Question: take a look at this:

Here is my css:
'''
<style>
.backups {
border-radius: 2px;
border: 1px solid #e2e2e2;
padding: 3%;
display: inline-block;
width: 100%;
margin-right: 5px;
height: 485px;
margin: 0px;
}
.backups_header {
background-color: #E7E7E7;
}
</style>
'''
Why are margins not working?
I want the "backups_header" to be flush with the top of the backups.
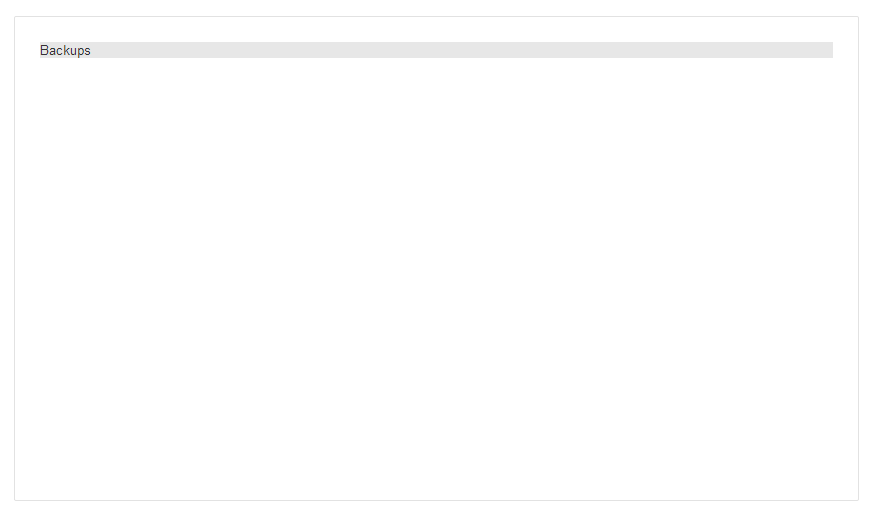
Answer: And they are, but the font probably doesn't fill its entire height. There is a bit of spacing around a the letters that make it look like a margin of about two pixels. If you select it, the highlight will reveil the actual line height.
There is no proper way to fix this, because it can be different for each font and even slightly differ on each machine (especially different OS'es), but your best bet would be to set a 'line-height' and tweak it until it is just right.